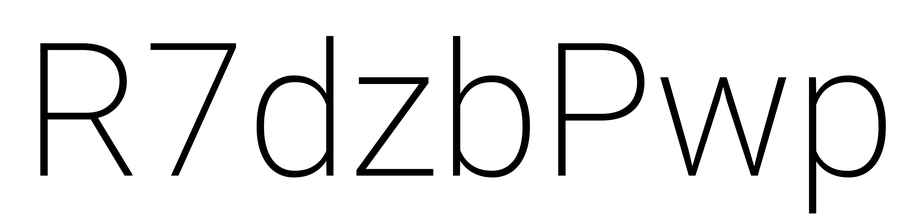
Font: Roboto_ExtraLight